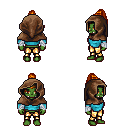
a pixel art fantasy rpg character, female body template, orc, green skin, teal long-sleeve shirt, gold greaves, light blonde long topknot hairstyle, cloth hood, white cloth bandages, four views (front, back, left, right), 2x2 character sprite sheet, small pixel art, hard edges, no anti-aliasing